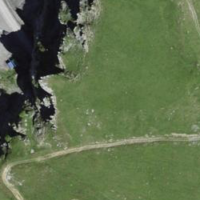
EUNIS habitat code: 26
Species observed at this site:
Pimpinella major
Euphorbia cyparissias